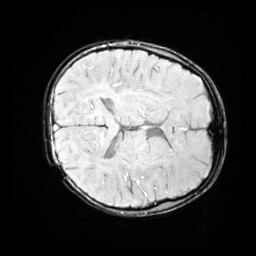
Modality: SWI
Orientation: axial
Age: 11
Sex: female
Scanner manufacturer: siemens
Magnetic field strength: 3 T
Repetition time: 0.027 s
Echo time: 0.02 s